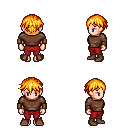
a pixel art fantasy rpg character, female body template, human, light skin, brown long-sleeve shirt, red pants, light blonde short bangs hairstyle, leather bracers, brown shoes, four views (front, back, left, right), 2x2 character sprite sheet, small pixel art, hard edges, no anti-aliasing